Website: slack
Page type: billing-address
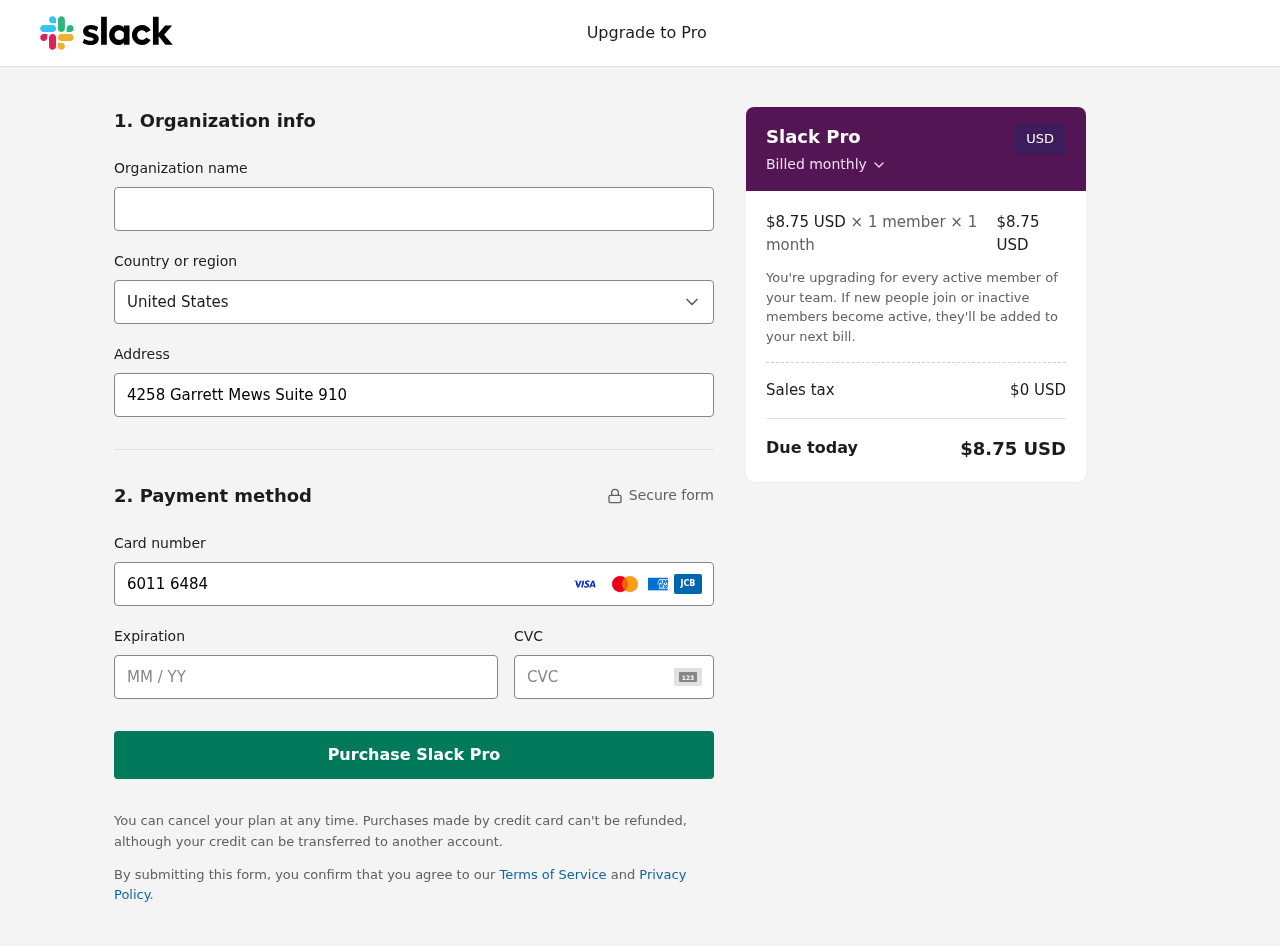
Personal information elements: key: PII_CARD_CVV
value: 486
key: PII_CARD_EXPIRY
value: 08/27
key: PII_CARD_NUMBER
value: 6011 6484 9212 7436
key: PII_COUNTRY
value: United States
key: PII_STREET
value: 4258 Garrett Mews Suite 910
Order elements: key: ORDER_PRICE_PER_MEMBER
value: $8.75 USD
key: ORDER_MEMBER_COUNT
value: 1
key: ORDER_MONTH_COUNT
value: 1
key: ORDER_SUBTOTAL
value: $8.75 USD
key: ORDER_TAX
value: $0
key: ORDER_TOTAL
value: $8.75 USD